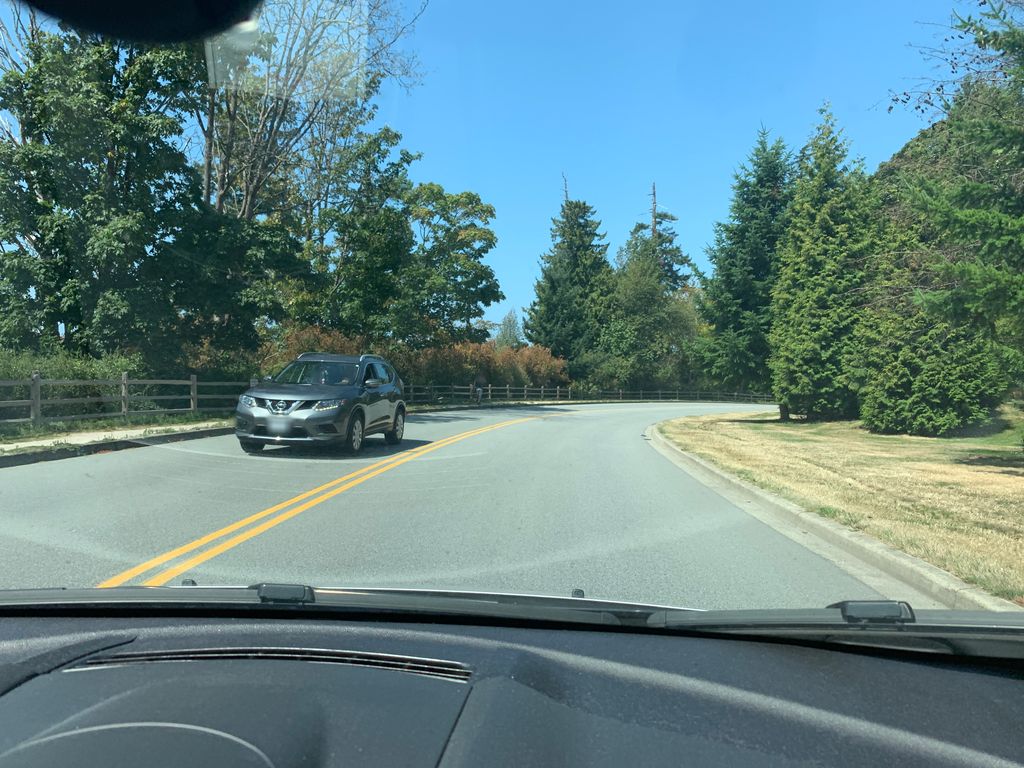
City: vancouver